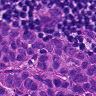
Metastatic tissue present: yes